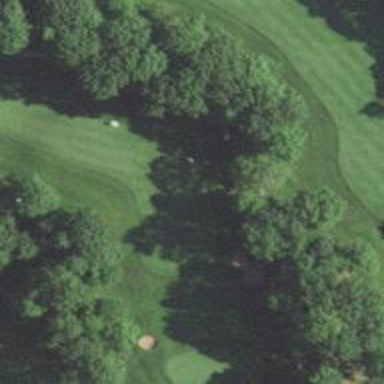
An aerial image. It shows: View of golf hole.